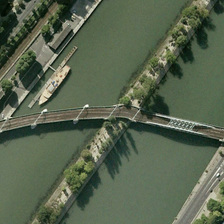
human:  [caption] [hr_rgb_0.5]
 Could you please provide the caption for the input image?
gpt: the curving bridge is on the the wide river .

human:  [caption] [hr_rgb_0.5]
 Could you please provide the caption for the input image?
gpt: a bridge is on two parallel rivers with green trees .

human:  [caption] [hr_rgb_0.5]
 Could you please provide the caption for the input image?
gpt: the curving bridge is on the the wide river .

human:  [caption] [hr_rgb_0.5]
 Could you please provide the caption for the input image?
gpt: a bridge is on two parallel rivers with green trees .

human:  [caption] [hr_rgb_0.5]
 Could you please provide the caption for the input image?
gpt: a bridge is on two parallel rivers with green trees .